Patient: sex F, age 34
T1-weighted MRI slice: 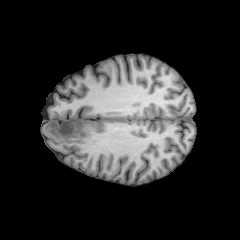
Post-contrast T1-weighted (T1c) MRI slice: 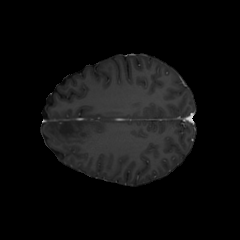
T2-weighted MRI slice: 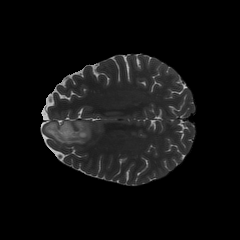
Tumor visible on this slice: yes
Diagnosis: Astrocytoma, IDH-mutant
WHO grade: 2